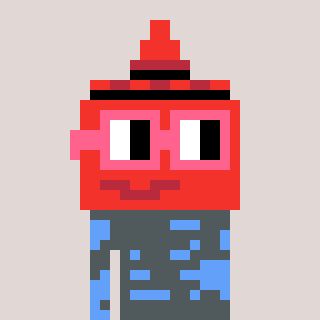
a pixel art character with square pink glasses, a ketchup-shaped head and a blue-colored body on a warm background